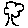
Label: tree